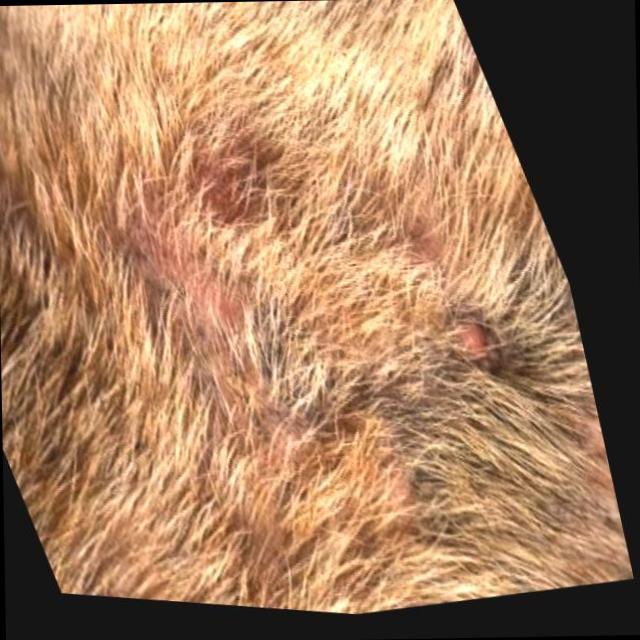
Canine hypersensitivity reaction — allergic skin response with urticaria, erythema, pruritus, and angioedema. May be food, environmental, or flea allergy related.